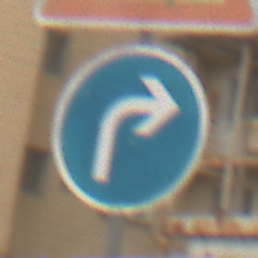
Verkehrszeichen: VorgeschriebeneFahrtrichtungRechts
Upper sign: Lichtzeichenanlage
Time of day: MorningAfternoon
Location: Outdoor (Urban)
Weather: Overcast
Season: NotSpecified
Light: Natural